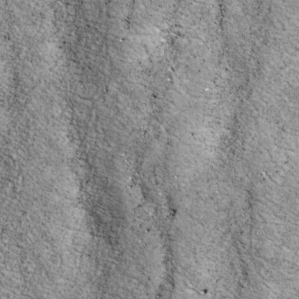
Label: non_frost